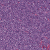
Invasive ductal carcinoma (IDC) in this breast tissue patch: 1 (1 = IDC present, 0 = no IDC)